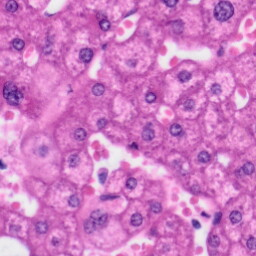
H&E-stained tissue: Liver